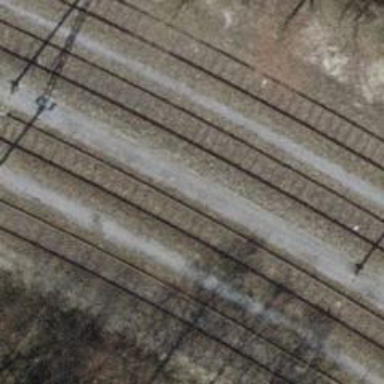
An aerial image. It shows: Single railway spur track.